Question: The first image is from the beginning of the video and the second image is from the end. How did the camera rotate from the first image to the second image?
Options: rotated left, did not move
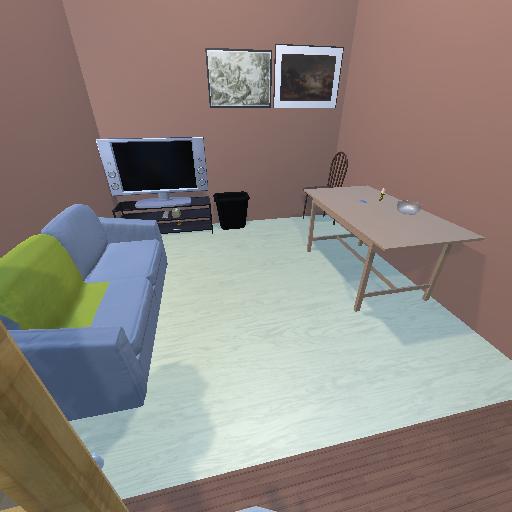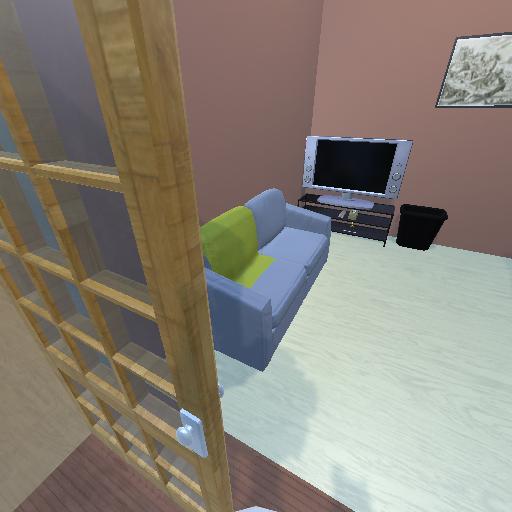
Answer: rotated left